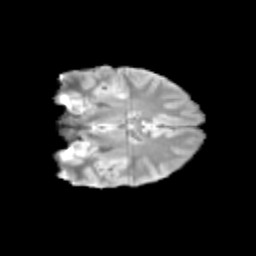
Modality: T2w
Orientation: coronal
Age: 11
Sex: male
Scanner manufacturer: siemens
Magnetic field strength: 3 T
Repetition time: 3.8 s
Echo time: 0.07 s